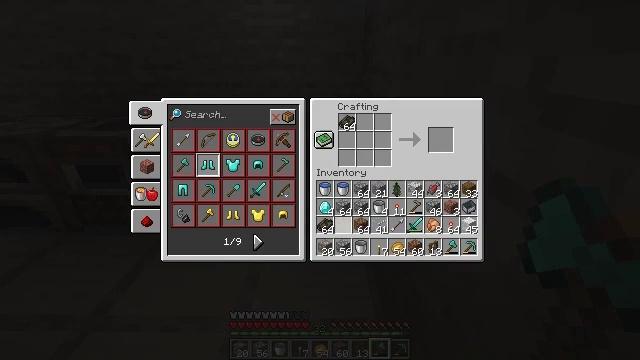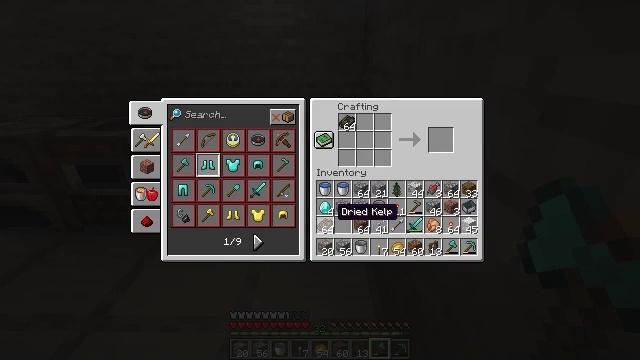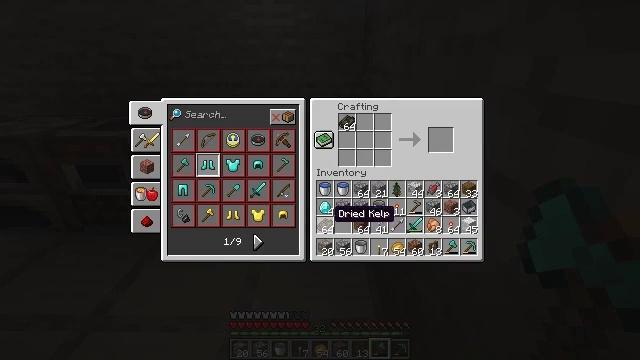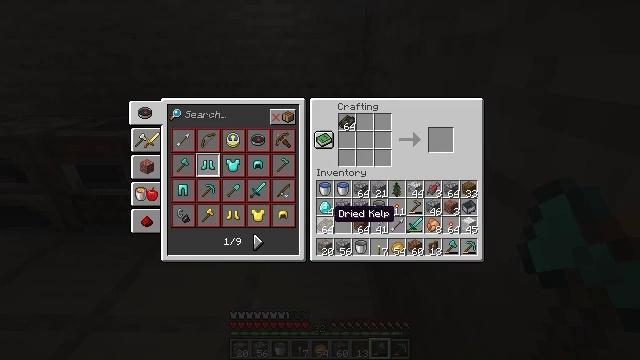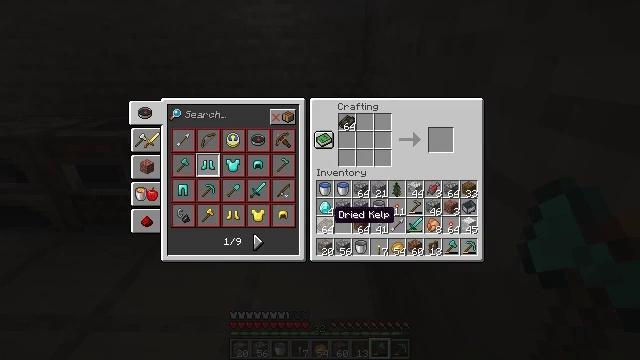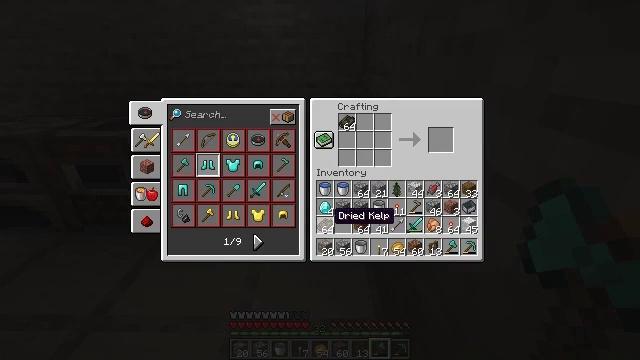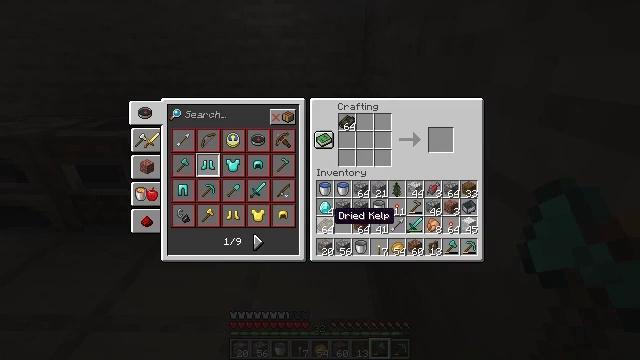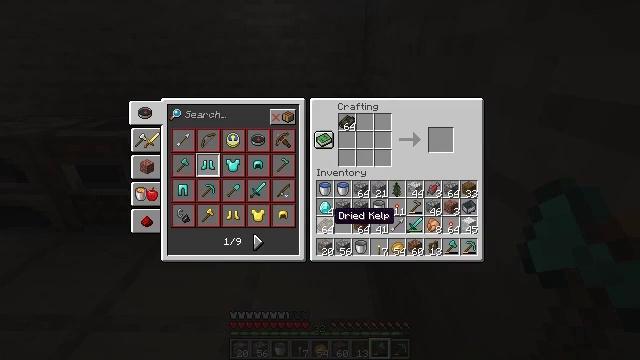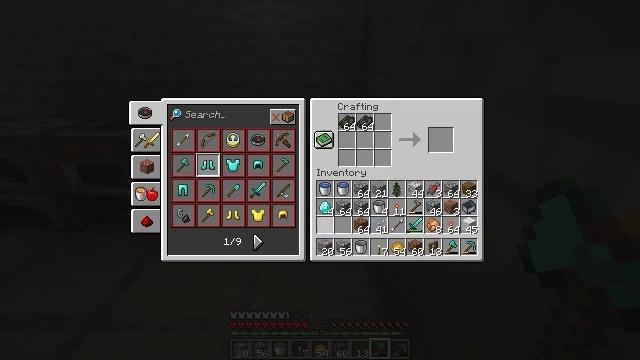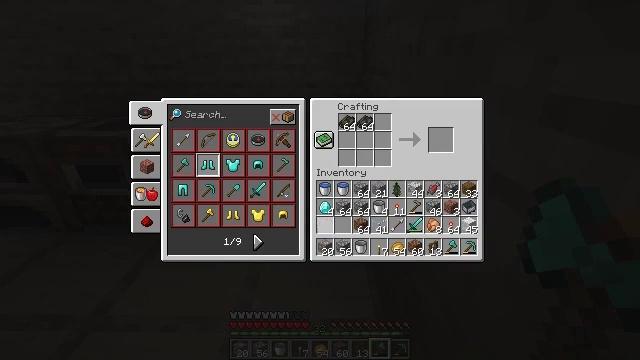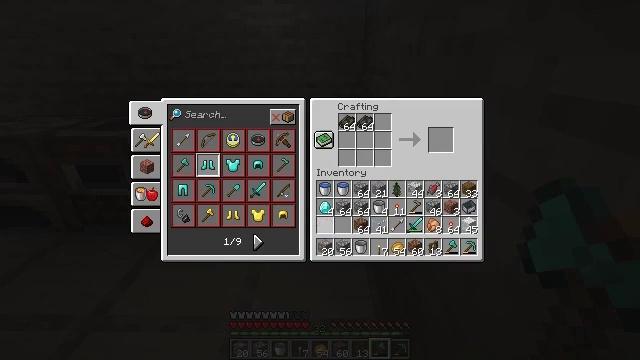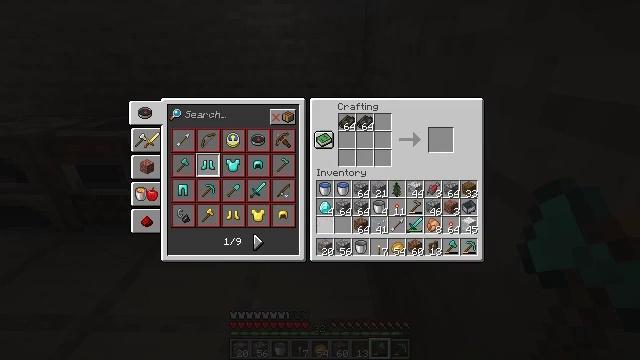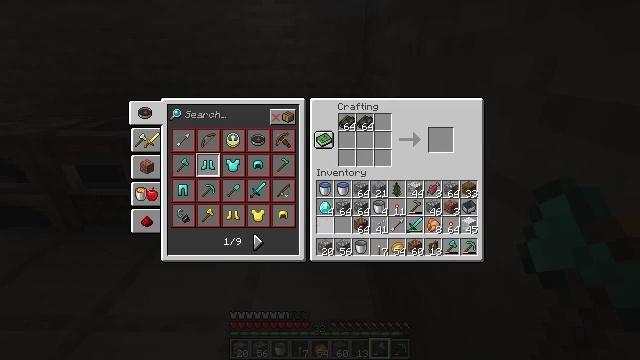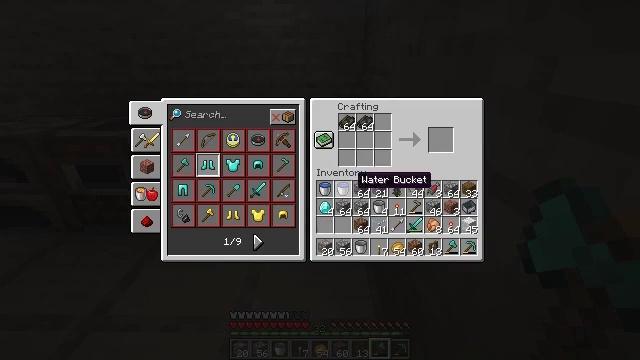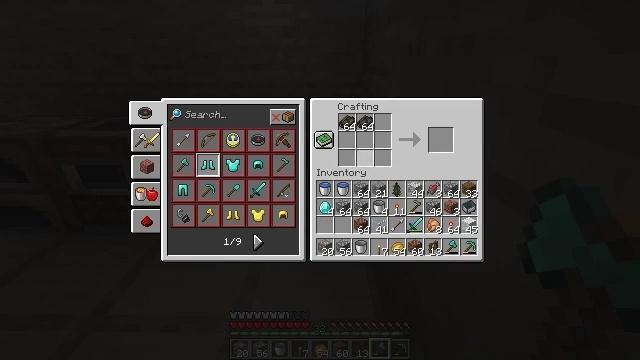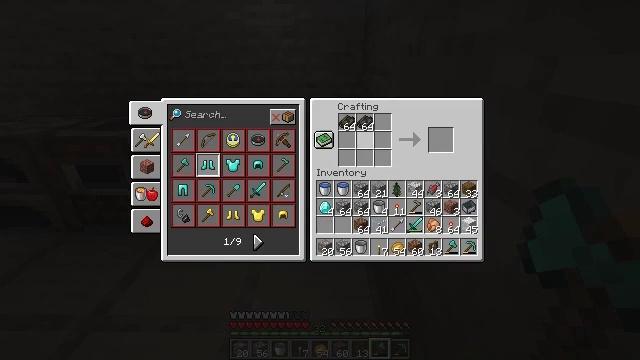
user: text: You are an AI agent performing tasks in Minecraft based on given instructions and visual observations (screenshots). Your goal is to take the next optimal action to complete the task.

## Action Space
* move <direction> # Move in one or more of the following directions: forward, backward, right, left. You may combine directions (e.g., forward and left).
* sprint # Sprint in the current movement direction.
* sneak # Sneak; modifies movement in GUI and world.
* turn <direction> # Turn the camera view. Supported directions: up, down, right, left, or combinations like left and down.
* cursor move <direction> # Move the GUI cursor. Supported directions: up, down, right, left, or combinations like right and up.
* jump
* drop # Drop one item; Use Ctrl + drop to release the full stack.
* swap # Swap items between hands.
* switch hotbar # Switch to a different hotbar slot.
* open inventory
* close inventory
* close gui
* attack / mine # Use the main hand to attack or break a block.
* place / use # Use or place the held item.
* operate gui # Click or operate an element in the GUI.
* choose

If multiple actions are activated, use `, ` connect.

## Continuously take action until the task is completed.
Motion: motion action
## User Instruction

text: Take dried kelp to craft a dried kelp block.
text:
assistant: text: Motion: sneak
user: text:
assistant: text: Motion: sneak
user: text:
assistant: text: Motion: sneak
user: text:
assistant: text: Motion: sneak
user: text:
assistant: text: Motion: sneak
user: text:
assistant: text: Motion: sneak
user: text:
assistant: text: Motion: sneak
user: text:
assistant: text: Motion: sneak, attack / mine
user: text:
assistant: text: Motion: sneak, attack / mine
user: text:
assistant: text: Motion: sneak
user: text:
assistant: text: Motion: sneak
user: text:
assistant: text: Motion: sneak, turn up
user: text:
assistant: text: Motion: sneak, turn right and up
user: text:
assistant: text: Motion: sneak, turn right and up
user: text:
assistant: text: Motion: sneak, turn up
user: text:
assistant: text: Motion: no_op
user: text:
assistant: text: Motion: no_op
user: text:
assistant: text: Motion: no_op
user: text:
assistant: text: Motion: no_op
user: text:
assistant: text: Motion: no_op
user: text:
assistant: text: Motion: no_op
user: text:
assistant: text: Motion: no_op
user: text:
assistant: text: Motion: no_op
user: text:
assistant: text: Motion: no_op
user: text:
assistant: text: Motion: no_op
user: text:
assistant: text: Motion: no_op
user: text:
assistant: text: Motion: no_op
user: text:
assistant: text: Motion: no_op
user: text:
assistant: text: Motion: attack / mine
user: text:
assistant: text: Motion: attack / mine